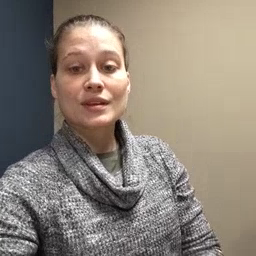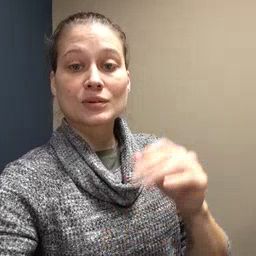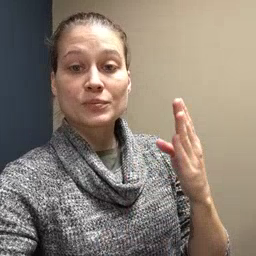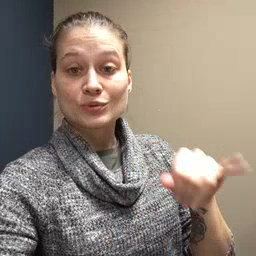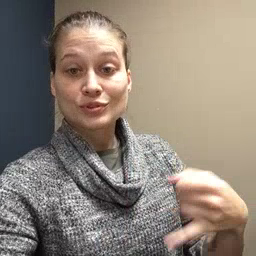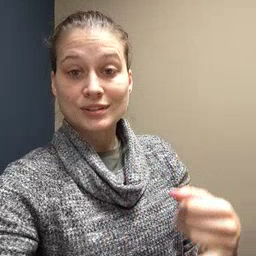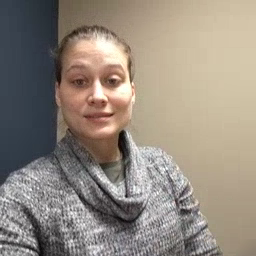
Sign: jeans